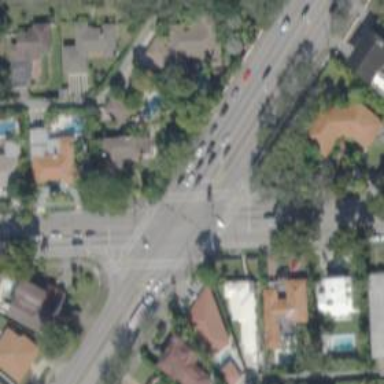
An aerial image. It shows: Footway located on traffic island.